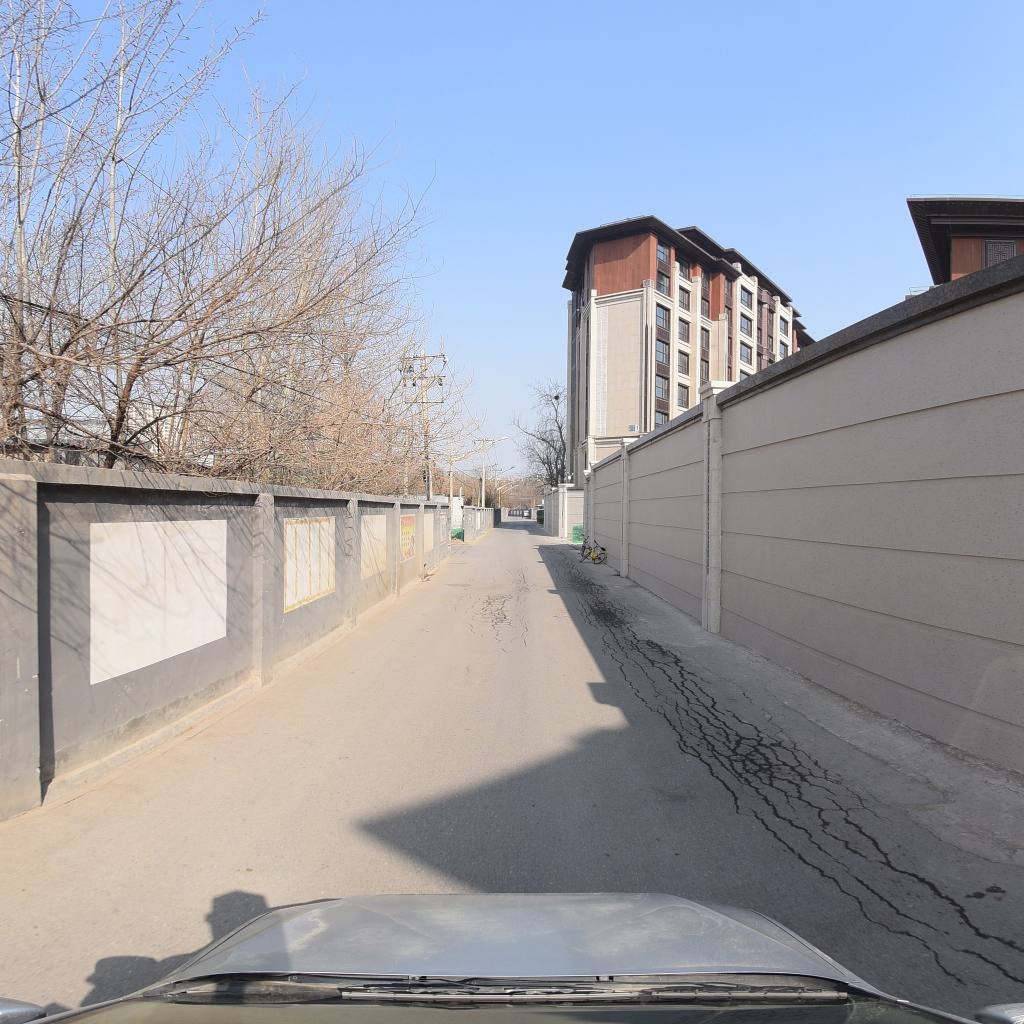
Region: Fengtai
Road damage annotations: alligator crack, alligator crack